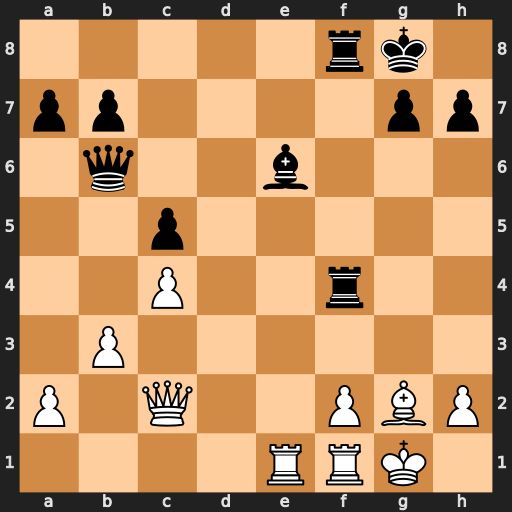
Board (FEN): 5rk1/pp4pp/1q2b3/2p5/2P2r2/1P6/P1Q2PBP/4RRK1
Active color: w
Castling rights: -
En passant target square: -
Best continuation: Rxe6 Qxe6 Bd5